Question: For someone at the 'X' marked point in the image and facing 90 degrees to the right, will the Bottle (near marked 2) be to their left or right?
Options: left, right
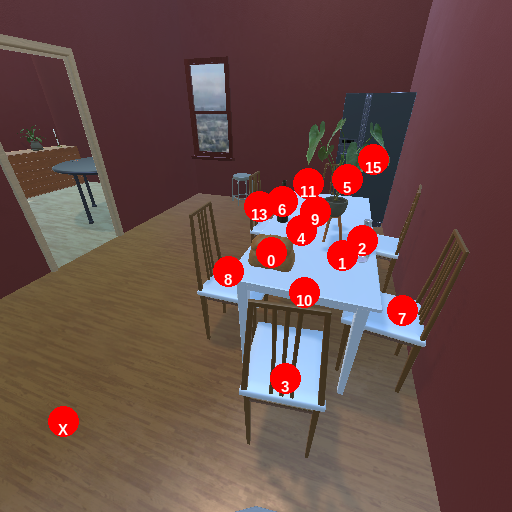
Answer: left